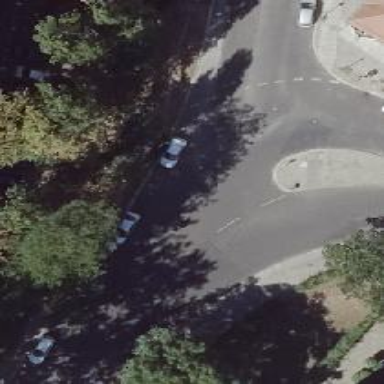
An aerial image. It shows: Tertiary dual carriageway with asphalt surface. There is parking lane on the right side.